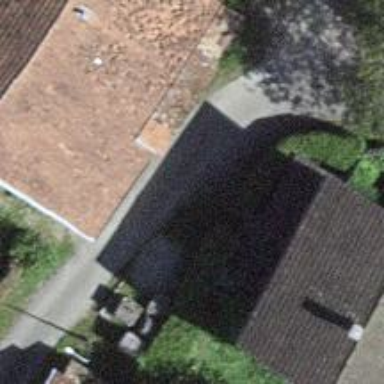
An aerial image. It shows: Alleyway designated as service road.